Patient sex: M
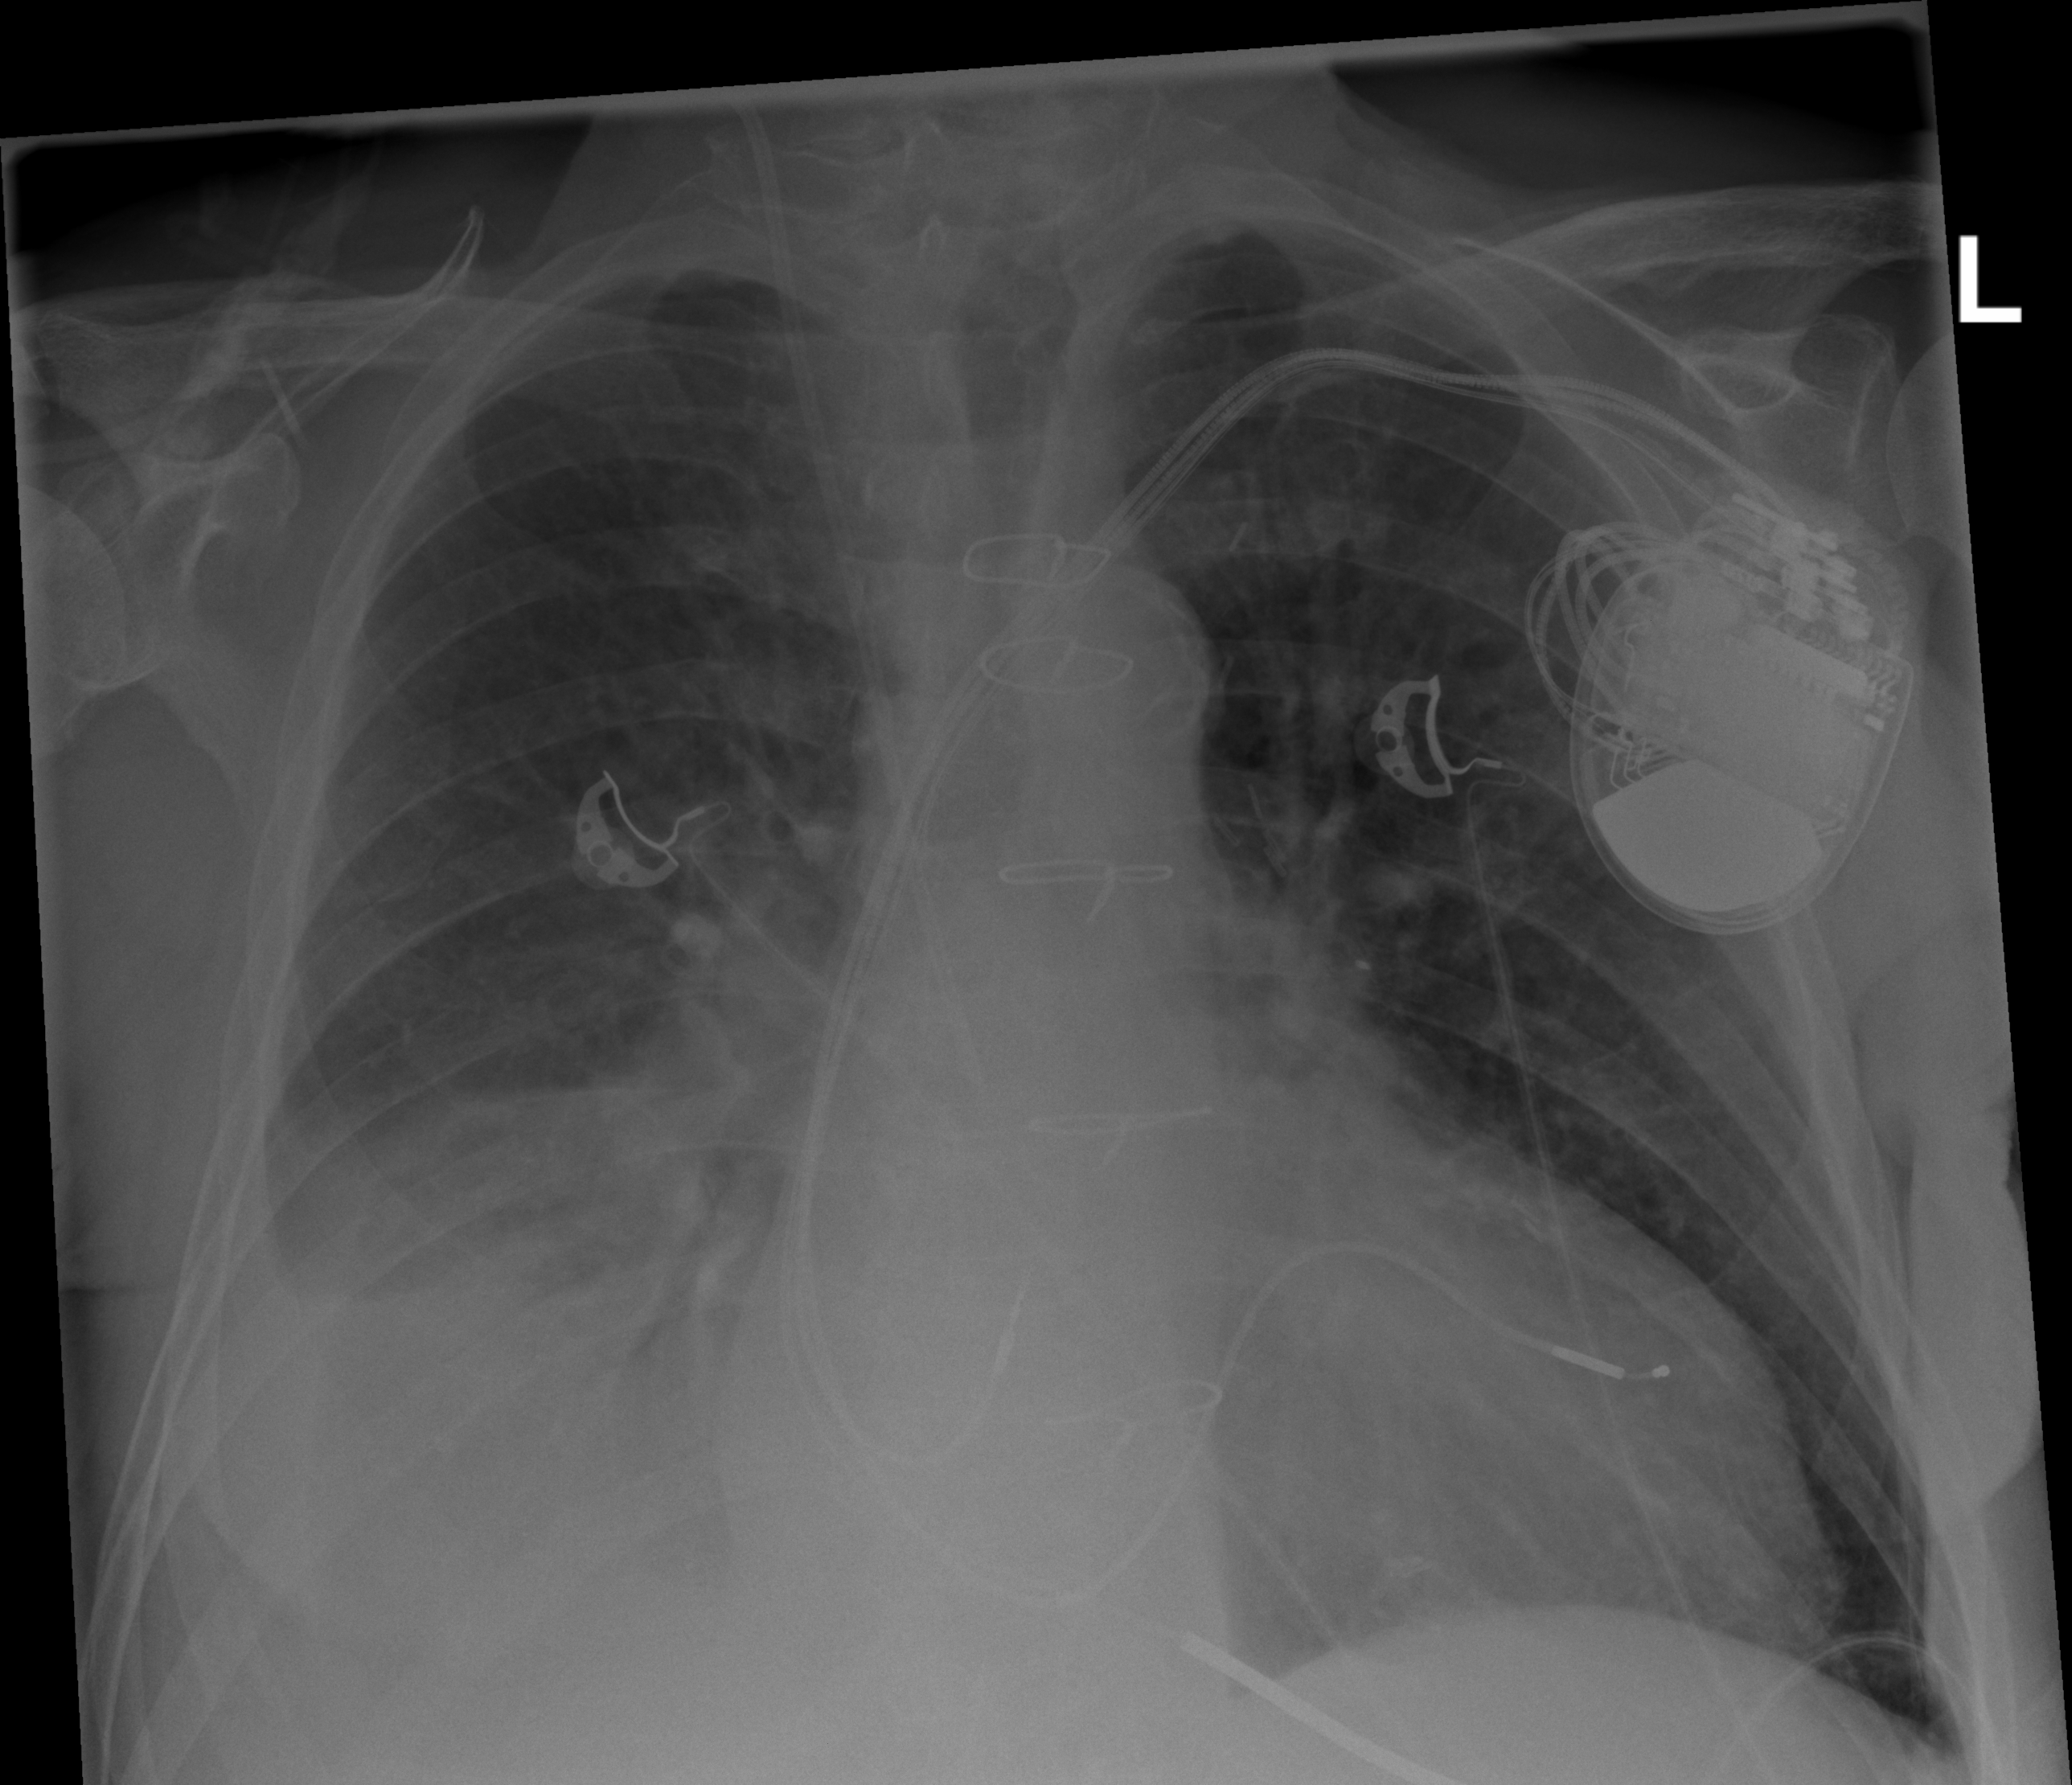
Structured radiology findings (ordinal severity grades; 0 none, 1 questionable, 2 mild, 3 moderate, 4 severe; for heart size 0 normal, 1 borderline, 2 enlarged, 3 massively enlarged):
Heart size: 2
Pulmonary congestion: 2
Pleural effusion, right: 3
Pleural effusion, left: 0
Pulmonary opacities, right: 0
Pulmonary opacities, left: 0
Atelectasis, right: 2
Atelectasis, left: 0